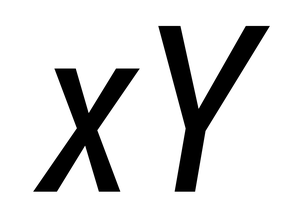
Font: Roboto-Italic_Condensed_Italic